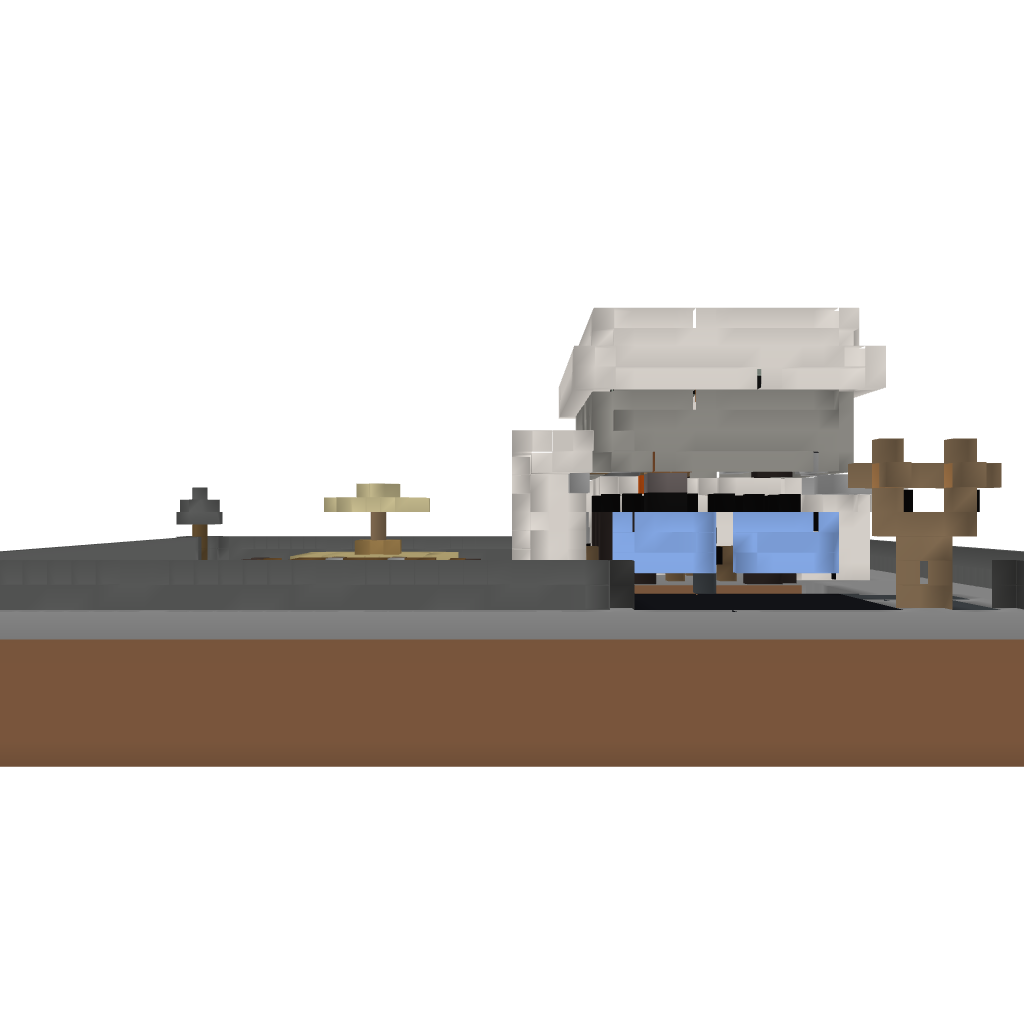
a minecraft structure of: Swimming pool house